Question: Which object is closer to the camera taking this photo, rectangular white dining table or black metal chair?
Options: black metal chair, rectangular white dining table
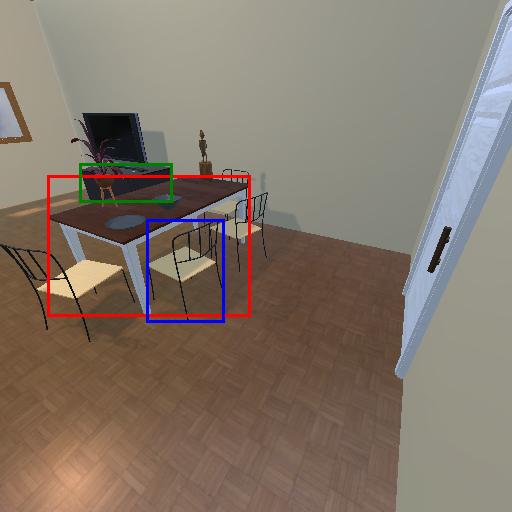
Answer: black metal chair